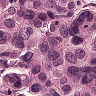
Metastatic tissue present: yes